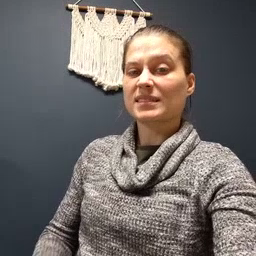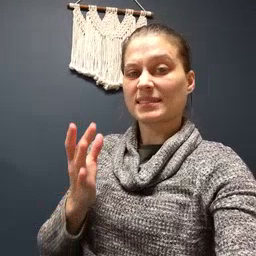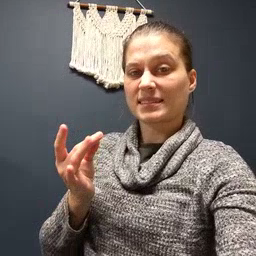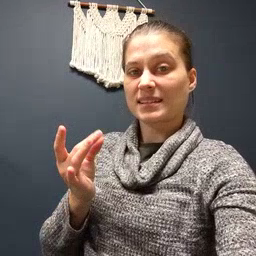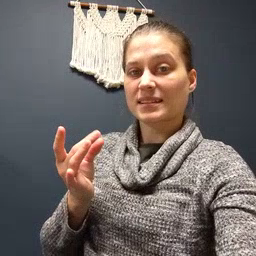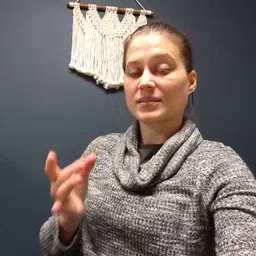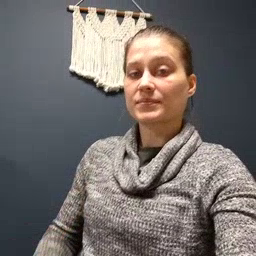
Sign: sticky